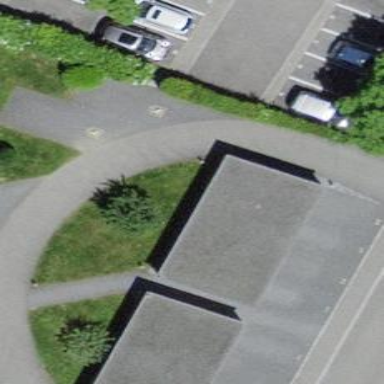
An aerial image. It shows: Garage with flat roof.